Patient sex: F
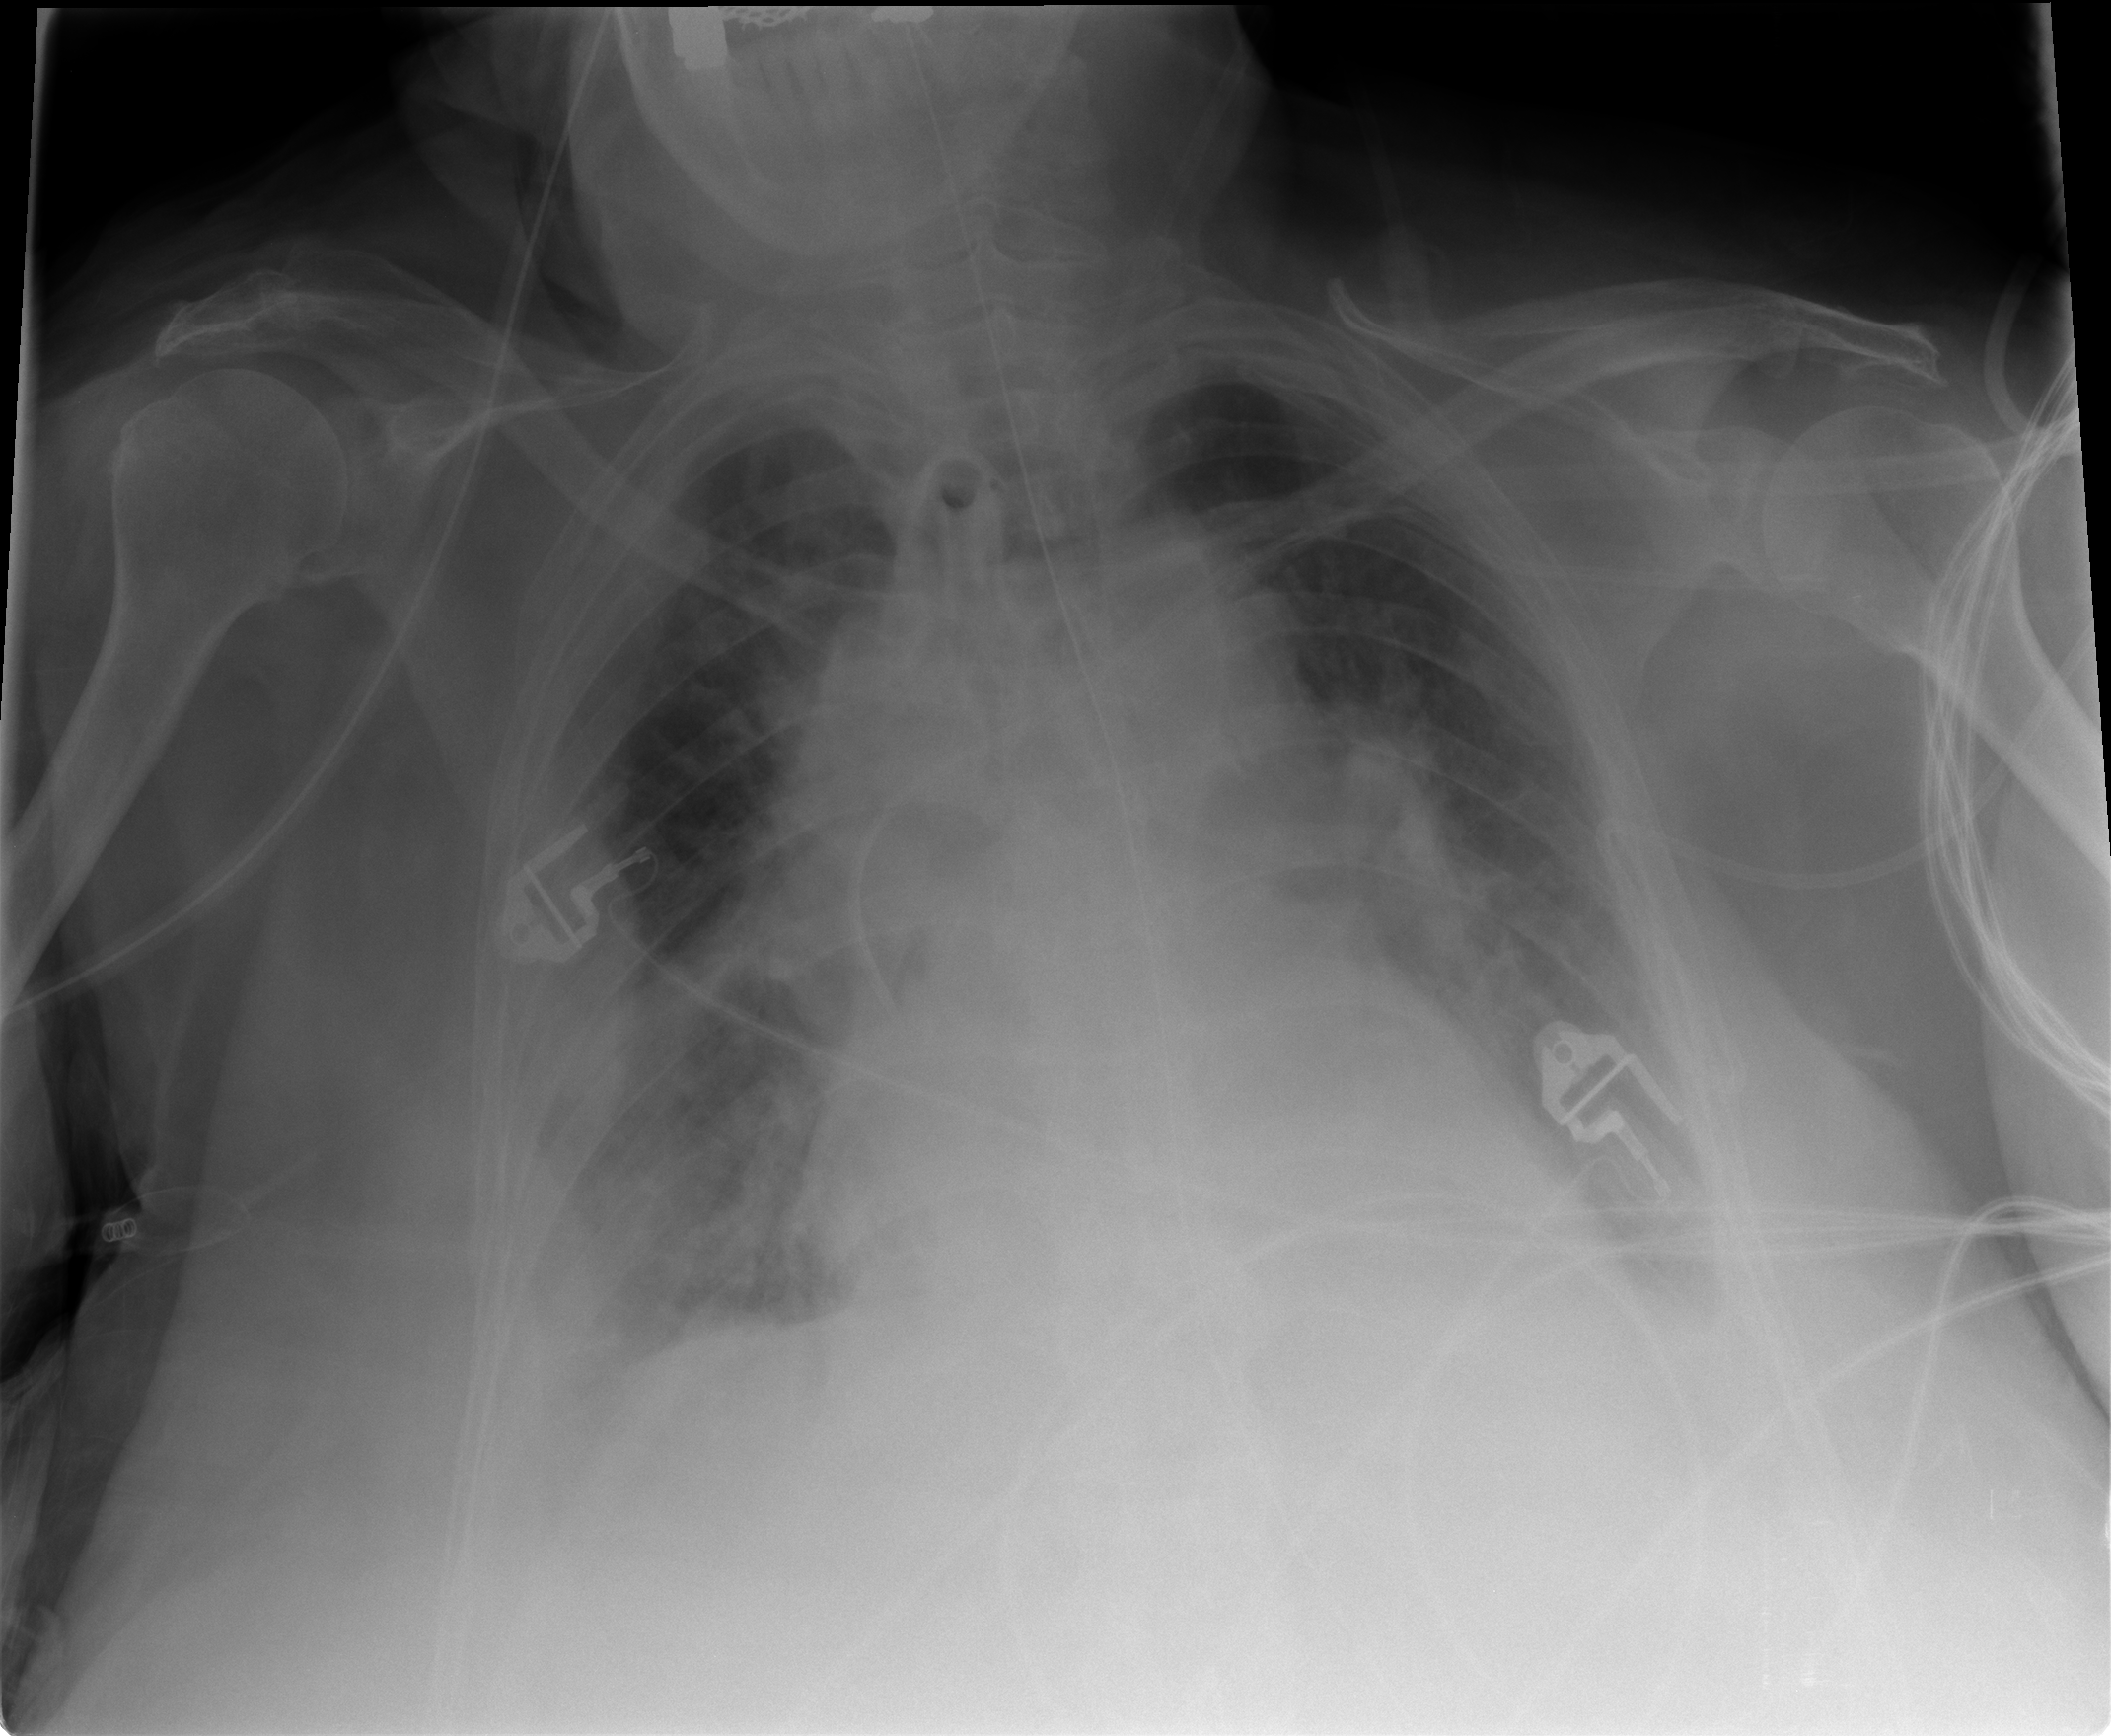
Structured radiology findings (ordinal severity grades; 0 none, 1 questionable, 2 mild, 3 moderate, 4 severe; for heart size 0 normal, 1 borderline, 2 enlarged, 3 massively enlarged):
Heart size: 2
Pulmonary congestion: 3
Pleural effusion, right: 2
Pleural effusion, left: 2
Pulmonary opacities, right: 0
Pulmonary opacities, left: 0
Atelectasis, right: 3
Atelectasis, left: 2